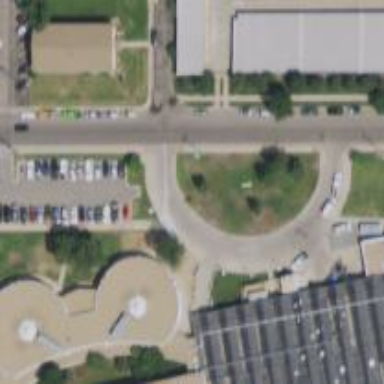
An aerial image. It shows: Asphalt driveway designated for school use.